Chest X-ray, PA view. Patient: 51 years old, sex F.
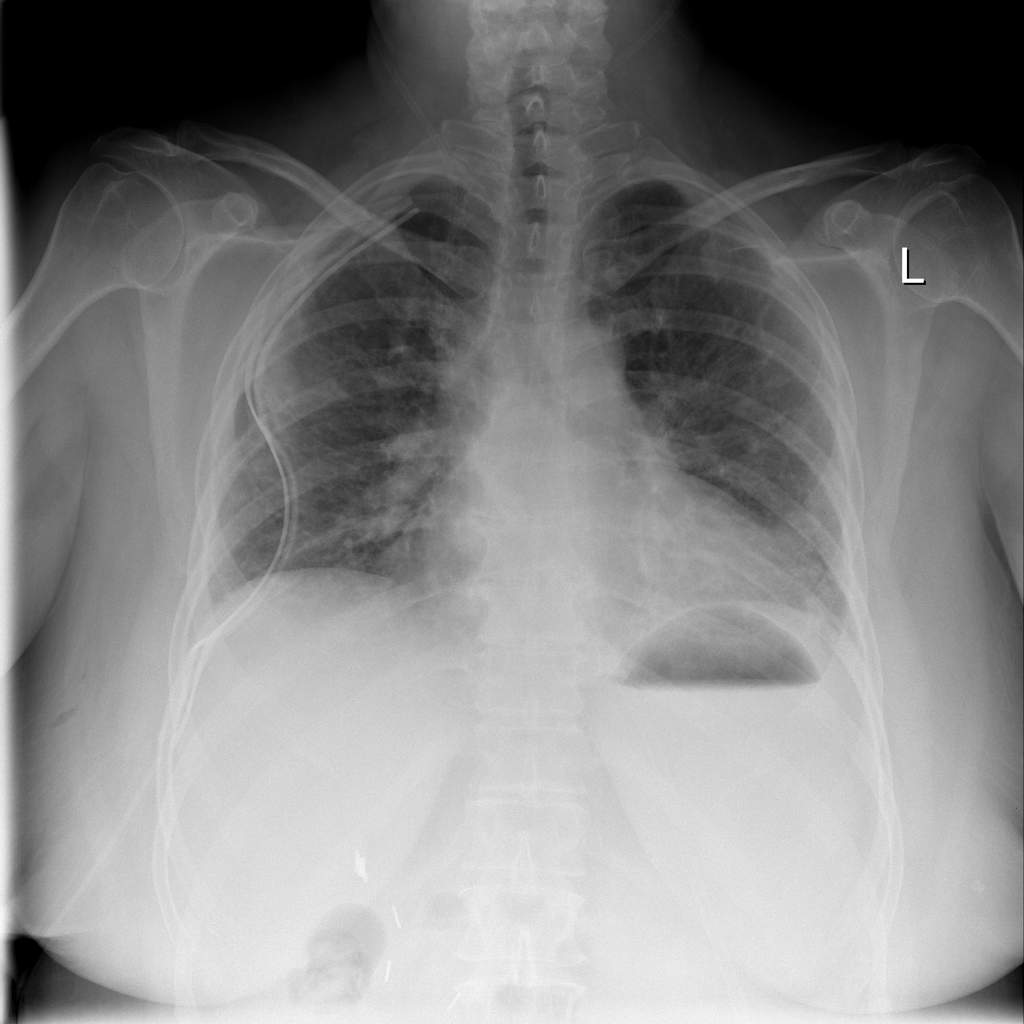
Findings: No Finding